Platform: macOS
Application: Chrome
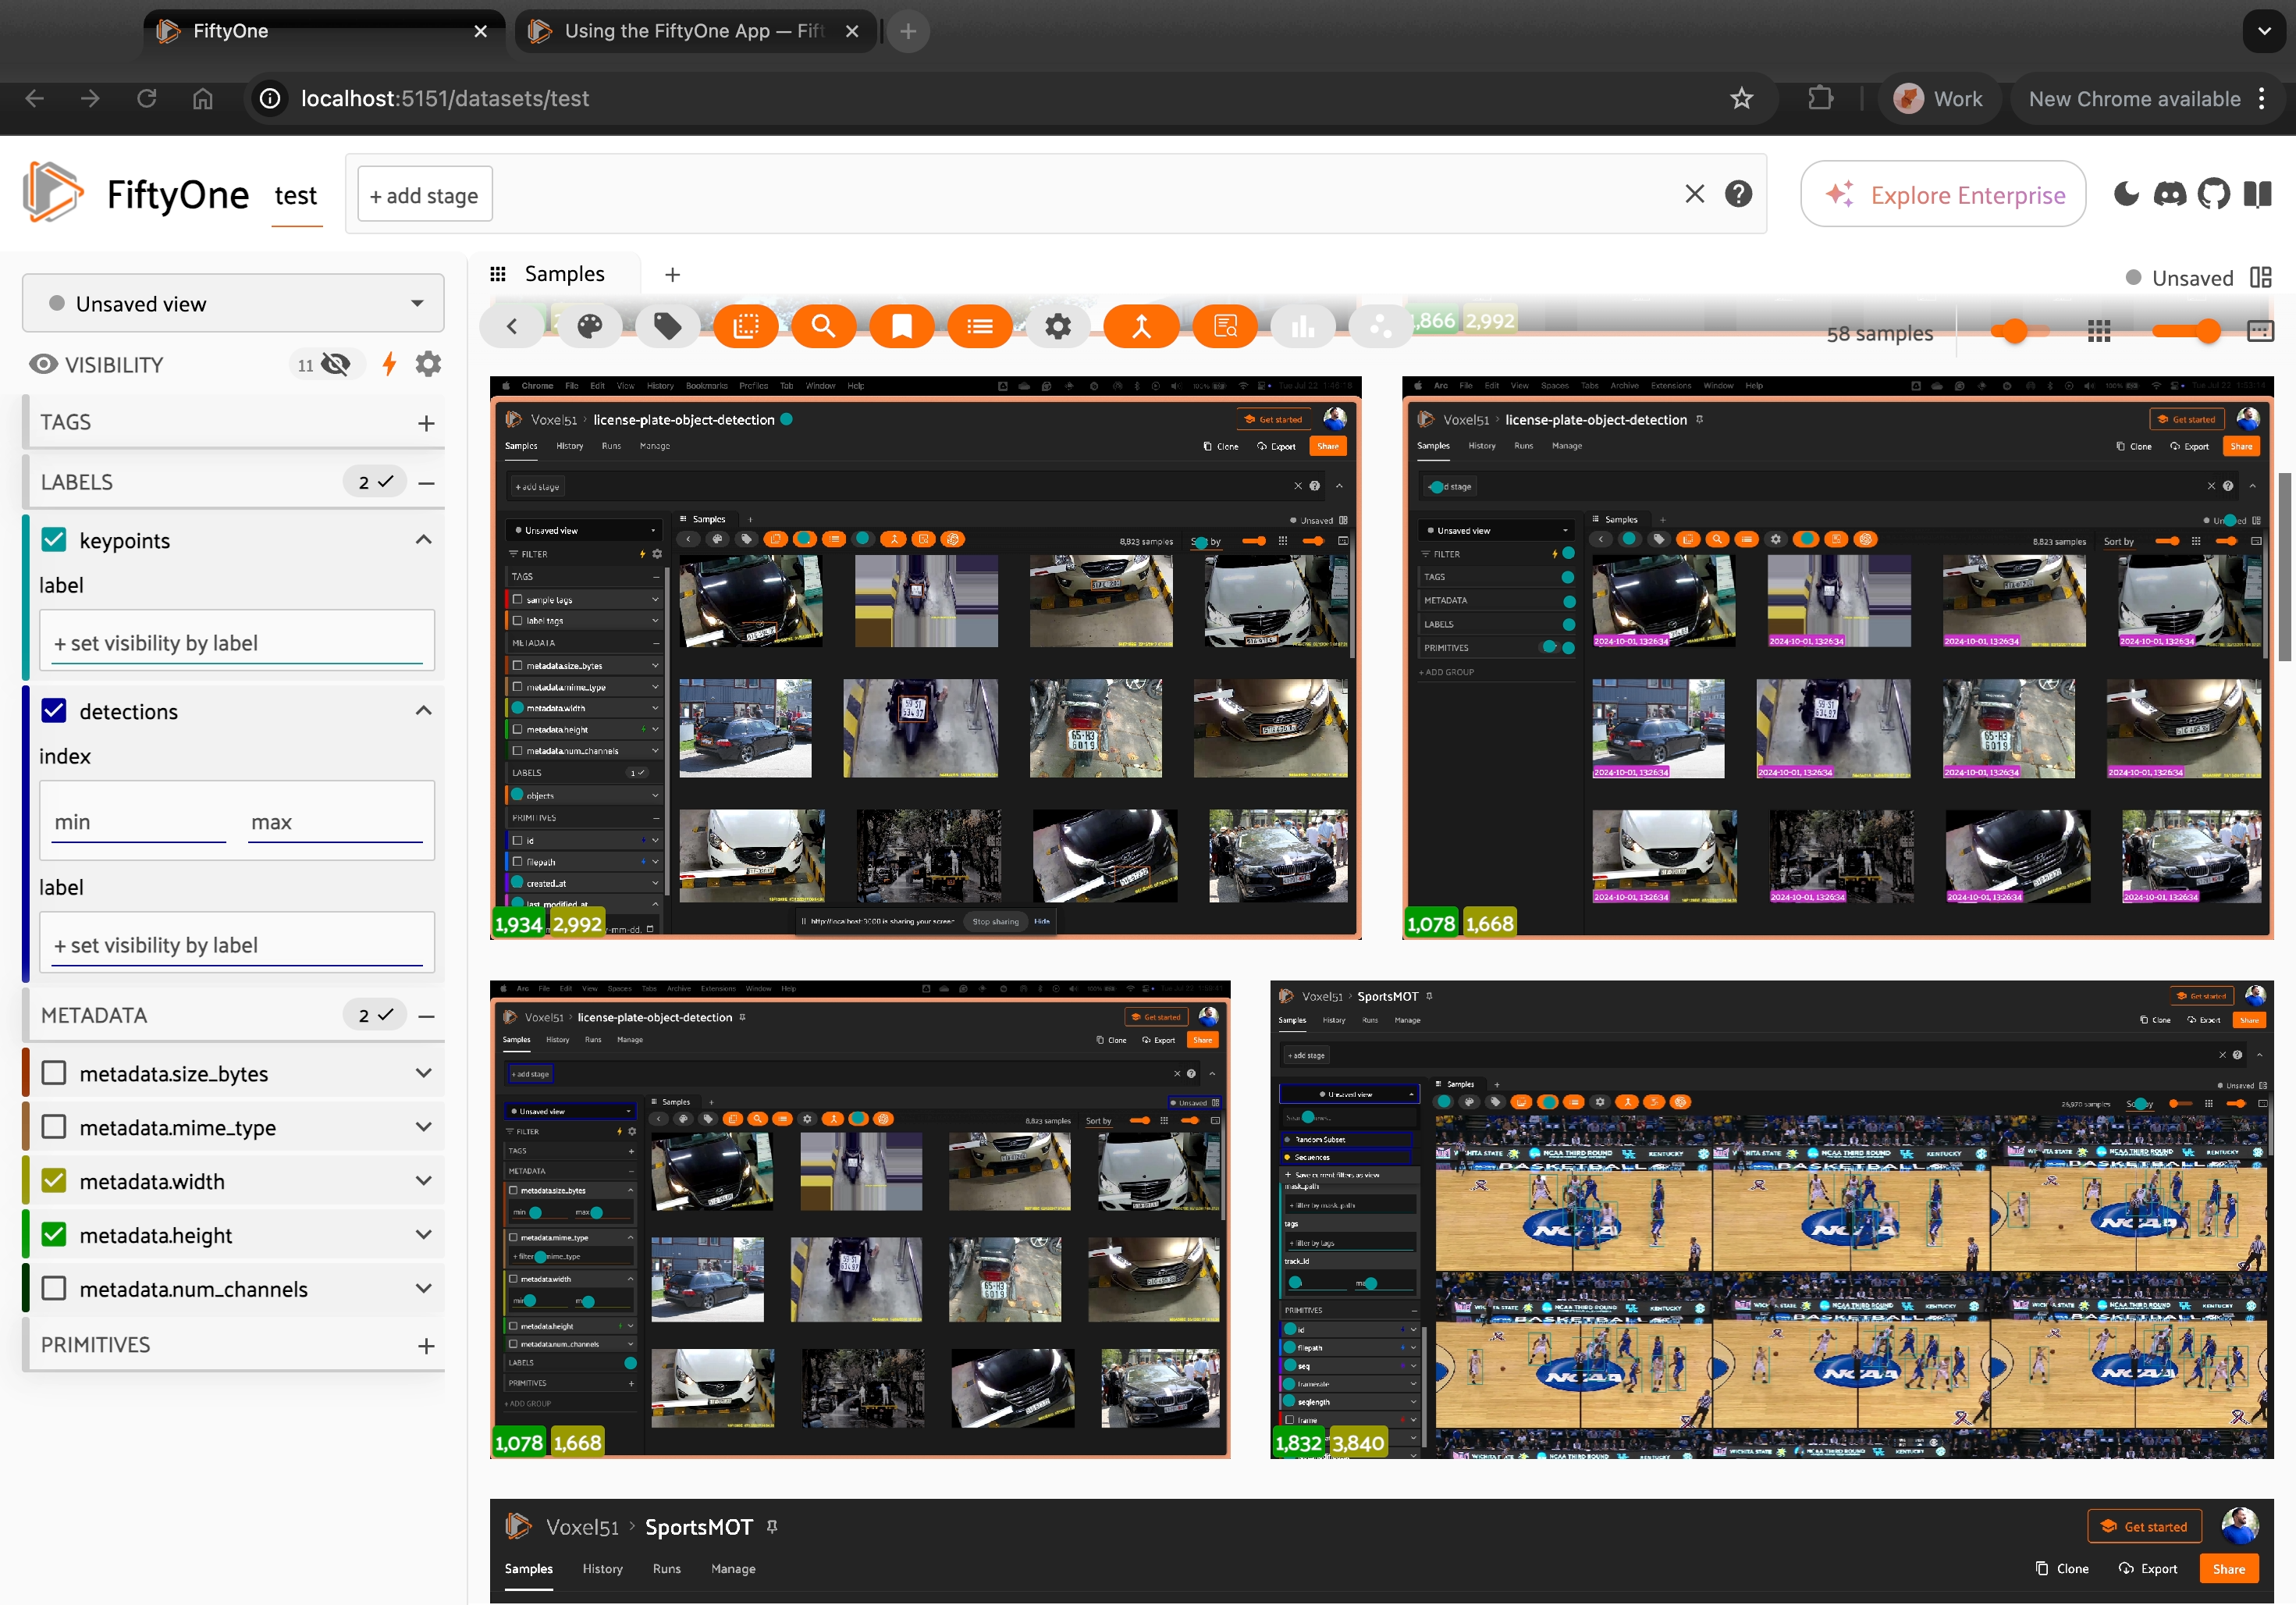
task_description: Toggle to filter mode
action_type: click
element_info: Icon

task_description: How many fields are hidden from visibility in the side bar?
action_type: hover
element_info: Text

task_description: Clear the labels shown in the samples panel
action_type: click
element_info: Icon

task_description: Clear keypoints from being shown on samples in the samples panel
action_type: click
element_info: Checkbox

task_description: Clear detections from being shown on samples in the samples panel
action_type: click
element_info: Checkbox

task_description: Clear all metadata from being shown on samples in the samples panel
action_type: click
element_info: Checkbox

task_description: Clear metadata.width from being shown on samples in the samples panel
action_type: click
element_info: Checkbox

task_description: Clear metadata.height from being shown on samples in the samples panel
action_type: click
element_info: Checkbox

task_description: Expand the tags group in the sidebar
action_type: click
element_info: Icon

task_description: Open the sort by text similarity menu
action_type: click
element_info: Icon

task_description: Hide the sidebar
action_type: click
element_info: Icon

task_description: Open the color settings menu
action_type: click
element_info: Icon

task_description: Open the embeddings panel
action_type: click
element_info: Icon

task_description: Open the histogram panel
action_type: click
element_info: Icon

task_description: Select specific keypoints labels for visibility in the samples panel
action_type: select
element_info: Menu Item

task_description: Select specific detections labels to be visible in the samples panel
action_type: click
element_info: Checkbox

task_description: Turn on dark mode
action_type: click
element_info: Icon

task_description: Tag samples
action_type: click
element_info: Icon

task_description: Open the operators browser menu
action_type: click
element_info: Icon
task_description: Where do I click to load a saved view or create a new saved view?
action_type: click
element_info: Button

task_description: Where do I click to load a saved workspace or save the current workspace?
action_type: click
element_info: Button

task_description: Locate the view bar
action_type: hover
element_info: Menu Item

task_description: What is the name of this dataset?
action_type: hover
element_info: Text

task_description: Increase or decrease the spacing between samples in the samples panel
action_type: drag
element_info: Slider

task_description: Reset spacing between samples in the samples panel
action_type: click
element_info: Icon

task_description: Increase or decrease the zoom of the samples in the samples panel
action_type: drag
element_info: Slider

task_description: Reset the zoom for samples in the samples panel
action_type: click
element_info: Icon

task_description: Locate the actions row toolbar
action_type: hover
element_info: Menu Item

task_description: Locate the sidebar
action_type: hover
element_info: Menu Item

task_description: Locate the samples panel in this workspace
action_type: hover
element_info: Menu Item

task_description: How many samples are in this dataset?
action_type: hover
element_info: Text